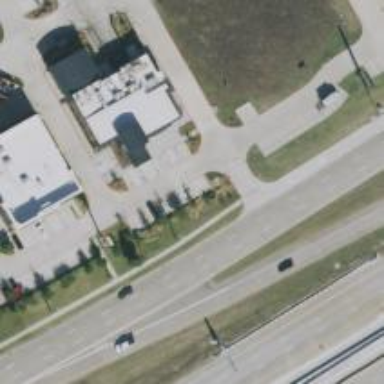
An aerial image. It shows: Secondary road with frontage road.